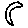
Label: moon